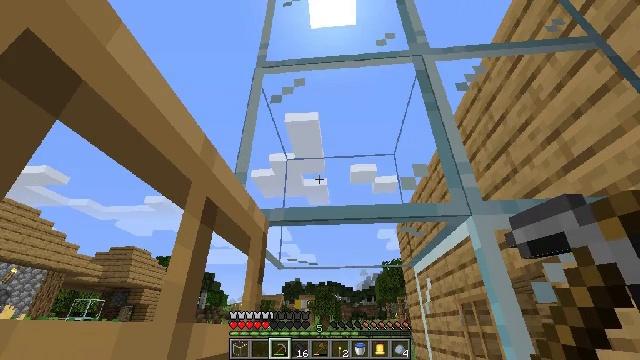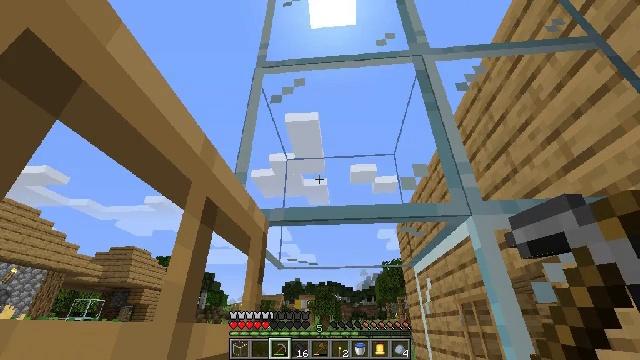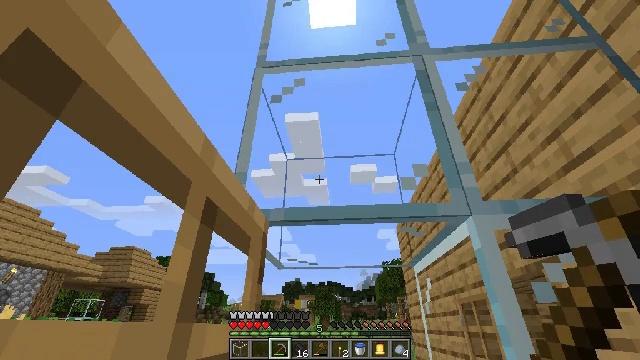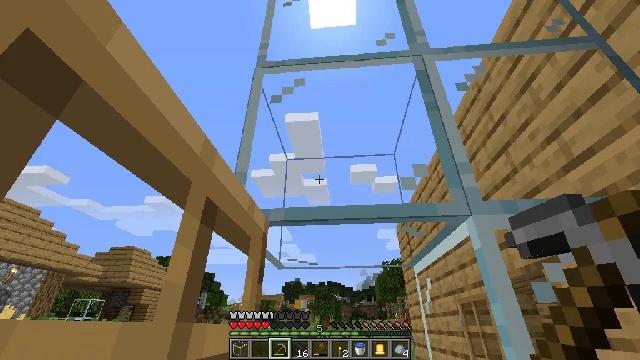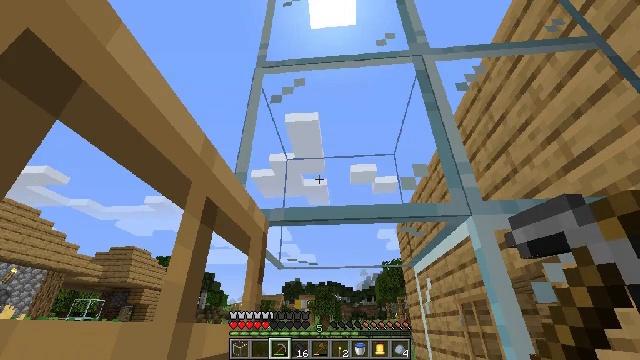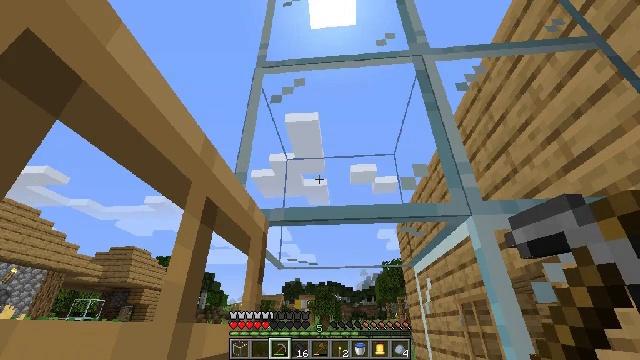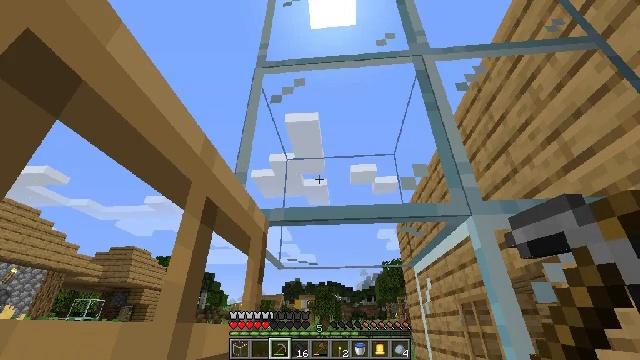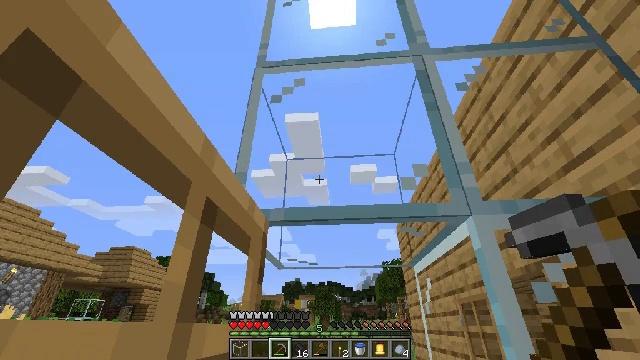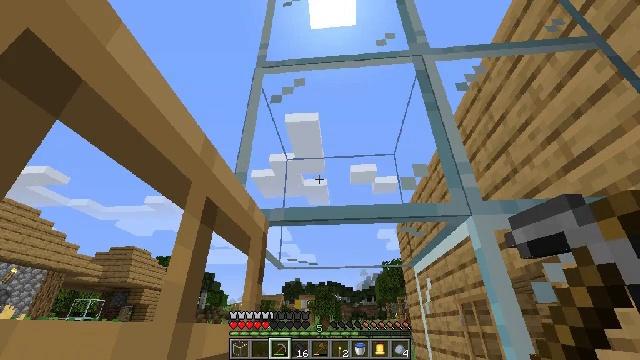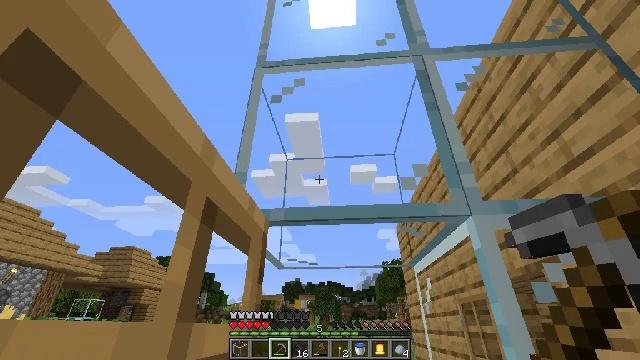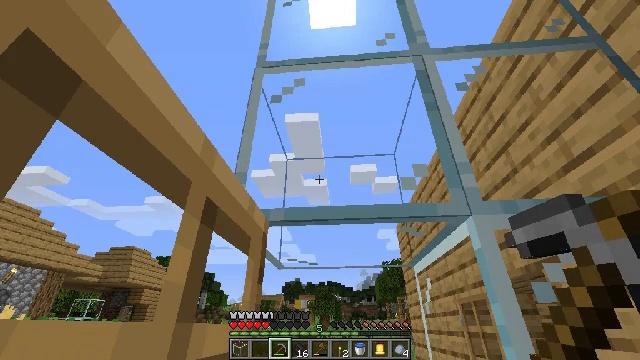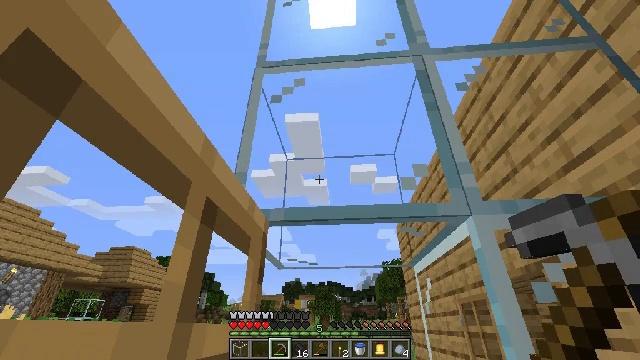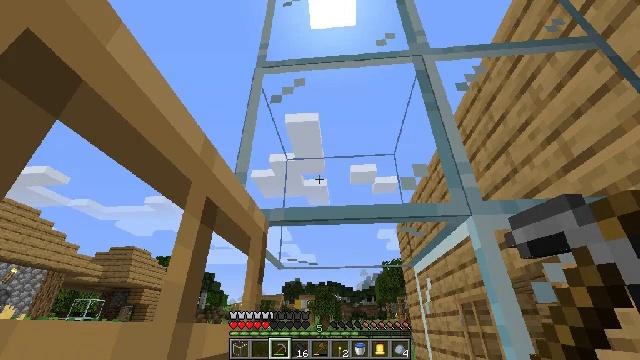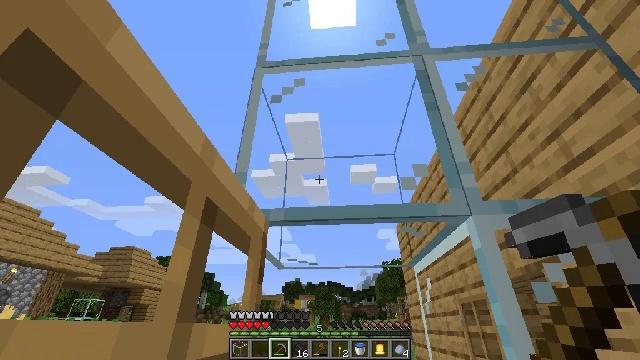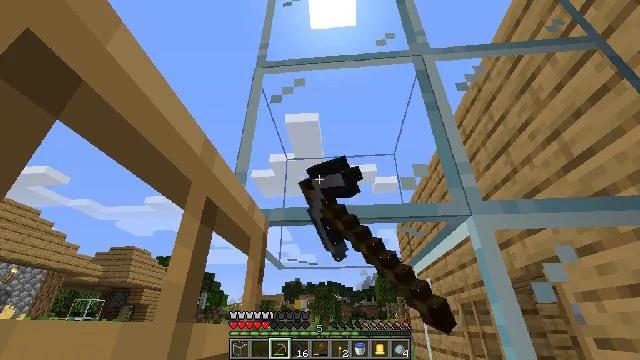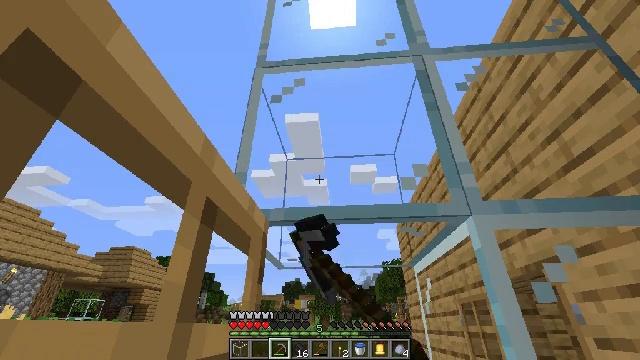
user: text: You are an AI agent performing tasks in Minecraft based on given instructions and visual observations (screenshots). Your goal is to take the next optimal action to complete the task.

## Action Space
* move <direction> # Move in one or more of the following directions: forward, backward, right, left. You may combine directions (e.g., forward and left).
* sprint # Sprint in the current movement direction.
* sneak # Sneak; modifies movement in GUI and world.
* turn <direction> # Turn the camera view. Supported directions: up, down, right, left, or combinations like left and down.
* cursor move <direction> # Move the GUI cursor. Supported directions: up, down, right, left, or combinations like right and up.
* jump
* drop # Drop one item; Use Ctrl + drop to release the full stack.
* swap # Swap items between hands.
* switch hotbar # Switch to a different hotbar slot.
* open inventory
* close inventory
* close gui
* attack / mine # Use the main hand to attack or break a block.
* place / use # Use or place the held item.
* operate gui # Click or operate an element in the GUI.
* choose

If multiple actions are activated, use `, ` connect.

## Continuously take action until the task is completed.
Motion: motion action
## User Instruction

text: Destroy the glass.
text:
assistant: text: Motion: no_op
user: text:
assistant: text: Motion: no_op
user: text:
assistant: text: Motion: no_op
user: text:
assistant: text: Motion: no_op
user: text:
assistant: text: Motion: no_op
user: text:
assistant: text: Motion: no_op
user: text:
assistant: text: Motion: no_op
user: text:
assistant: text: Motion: no_op
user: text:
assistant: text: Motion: no_op
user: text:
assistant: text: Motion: no_op
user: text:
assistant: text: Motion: no_op
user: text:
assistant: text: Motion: no_op
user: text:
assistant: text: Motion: attack / mine
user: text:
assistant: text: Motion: attack / mine
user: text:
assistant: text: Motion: attack / mine
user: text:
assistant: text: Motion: attack / mine
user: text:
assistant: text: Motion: attack / mine
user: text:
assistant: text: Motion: attack / mine
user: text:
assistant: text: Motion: attack / mine
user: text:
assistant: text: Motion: attack / mine
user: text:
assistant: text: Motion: attack / mine
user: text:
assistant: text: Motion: attack / mine
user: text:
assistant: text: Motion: attack / mine
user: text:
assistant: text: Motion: attack / mine
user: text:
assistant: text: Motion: attack / mine
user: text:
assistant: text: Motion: attack / mine
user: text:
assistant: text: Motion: turn down, attack / mine
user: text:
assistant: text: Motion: turn left and down, attack / mine
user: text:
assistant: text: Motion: turn left and down, attack / mine
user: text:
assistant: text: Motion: turn down, attack / mine